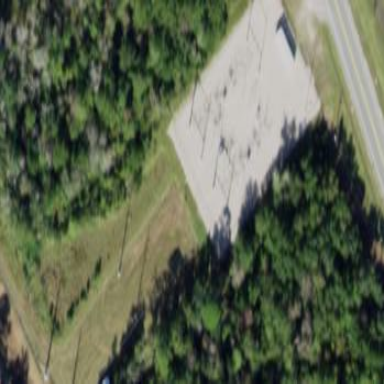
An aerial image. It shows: Outdoor power substation enclosed by fence. The substation is used for switching purposes.